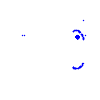
Particle: pion